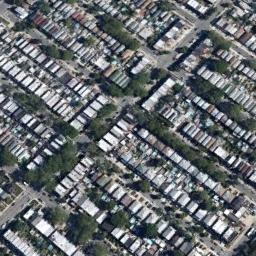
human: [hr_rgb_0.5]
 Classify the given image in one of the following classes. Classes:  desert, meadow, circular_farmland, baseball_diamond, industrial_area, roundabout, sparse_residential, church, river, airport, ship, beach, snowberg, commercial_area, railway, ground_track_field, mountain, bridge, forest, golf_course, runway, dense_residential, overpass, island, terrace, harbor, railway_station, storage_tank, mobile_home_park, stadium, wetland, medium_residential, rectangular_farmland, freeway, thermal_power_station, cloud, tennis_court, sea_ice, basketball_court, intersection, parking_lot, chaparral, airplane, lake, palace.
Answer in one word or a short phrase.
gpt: dense_residential